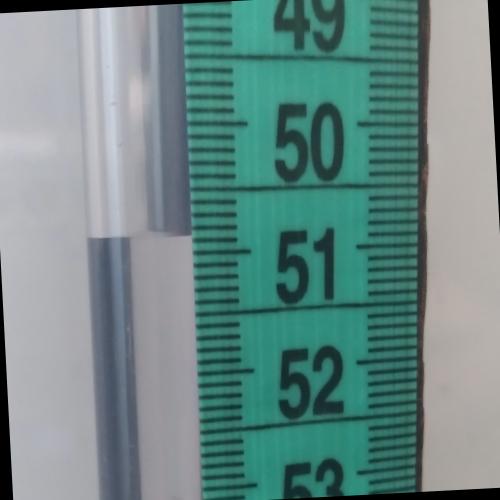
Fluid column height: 50.9 cm